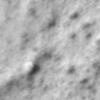
Label: no_change